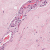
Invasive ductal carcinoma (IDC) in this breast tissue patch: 0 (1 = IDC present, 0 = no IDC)